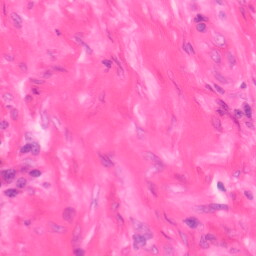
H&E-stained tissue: Colon